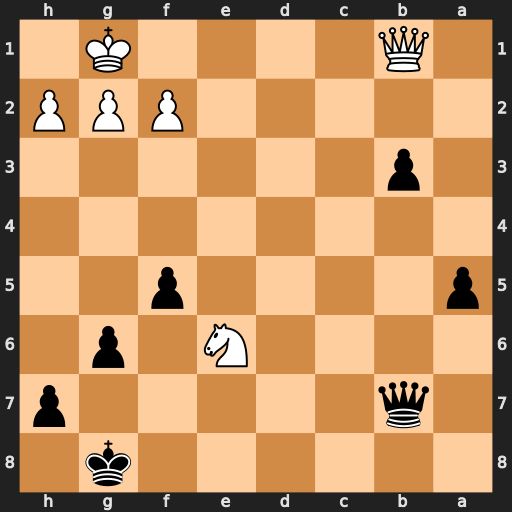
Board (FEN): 6k1/1q5p/4N1p1/p4p2/8/1p6/5PPP/1Q4K1
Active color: b
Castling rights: -
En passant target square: -
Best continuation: Qe4 Qd1 Qxe6